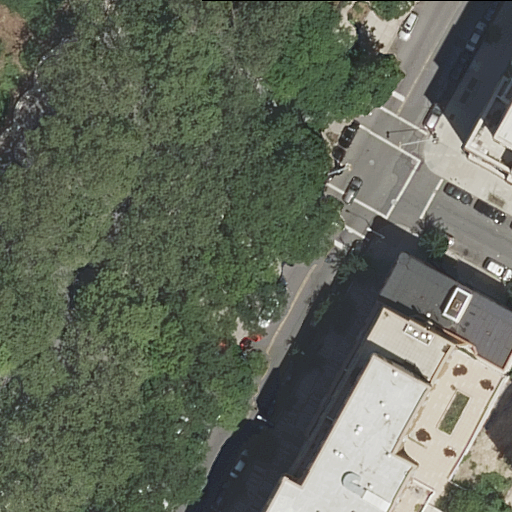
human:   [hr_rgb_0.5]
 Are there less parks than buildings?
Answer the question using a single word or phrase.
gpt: yes

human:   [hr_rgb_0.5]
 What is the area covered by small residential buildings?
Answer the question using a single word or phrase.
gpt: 0m2

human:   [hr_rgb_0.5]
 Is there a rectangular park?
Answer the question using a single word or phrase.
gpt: yes

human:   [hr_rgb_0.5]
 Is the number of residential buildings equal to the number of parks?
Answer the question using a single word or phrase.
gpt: no

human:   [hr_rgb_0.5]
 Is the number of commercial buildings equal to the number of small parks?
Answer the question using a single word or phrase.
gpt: yes

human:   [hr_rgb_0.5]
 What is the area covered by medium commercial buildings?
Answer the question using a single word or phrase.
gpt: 0m2

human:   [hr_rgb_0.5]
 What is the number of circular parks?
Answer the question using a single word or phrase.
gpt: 0

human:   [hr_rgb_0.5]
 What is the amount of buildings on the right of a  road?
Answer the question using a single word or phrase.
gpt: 3

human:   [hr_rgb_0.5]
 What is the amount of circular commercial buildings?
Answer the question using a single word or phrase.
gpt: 0

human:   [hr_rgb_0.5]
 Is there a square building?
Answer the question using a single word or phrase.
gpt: no

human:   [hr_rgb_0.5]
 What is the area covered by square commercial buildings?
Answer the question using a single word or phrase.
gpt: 0m2

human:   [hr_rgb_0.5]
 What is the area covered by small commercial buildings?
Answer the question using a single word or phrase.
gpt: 0m2

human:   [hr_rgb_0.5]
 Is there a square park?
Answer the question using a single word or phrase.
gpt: no

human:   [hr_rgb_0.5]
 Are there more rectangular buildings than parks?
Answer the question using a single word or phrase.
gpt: no

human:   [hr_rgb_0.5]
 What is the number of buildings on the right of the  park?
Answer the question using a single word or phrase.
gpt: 3

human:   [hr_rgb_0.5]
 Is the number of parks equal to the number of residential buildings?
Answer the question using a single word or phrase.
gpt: no

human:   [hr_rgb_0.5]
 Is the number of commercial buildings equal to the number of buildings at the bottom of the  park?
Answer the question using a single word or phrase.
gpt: yes

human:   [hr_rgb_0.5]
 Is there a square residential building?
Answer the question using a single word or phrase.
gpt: no

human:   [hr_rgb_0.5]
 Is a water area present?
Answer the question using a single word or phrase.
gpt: no

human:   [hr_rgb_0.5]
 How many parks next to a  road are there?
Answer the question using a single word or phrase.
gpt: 1

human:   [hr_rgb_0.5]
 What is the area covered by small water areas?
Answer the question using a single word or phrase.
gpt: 0m2

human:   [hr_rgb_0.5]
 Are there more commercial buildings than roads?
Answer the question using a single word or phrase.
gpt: no

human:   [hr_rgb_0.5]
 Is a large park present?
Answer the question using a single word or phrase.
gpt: yes

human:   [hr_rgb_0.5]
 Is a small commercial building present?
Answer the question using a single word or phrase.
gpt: no

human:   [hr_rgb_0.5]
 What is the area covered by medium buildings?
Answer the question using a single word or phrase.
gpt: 386m2

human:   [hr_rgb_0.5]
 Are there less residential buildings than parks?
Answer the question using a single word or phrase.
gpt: no

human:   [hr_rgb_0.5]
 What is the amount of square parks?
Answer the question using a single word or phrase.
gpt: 0

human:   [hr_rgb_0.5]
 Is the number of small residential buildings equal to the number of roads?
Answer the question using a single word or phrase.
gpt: no

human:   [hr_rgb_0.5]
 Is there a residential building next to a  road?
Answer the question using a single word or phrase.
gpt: yes

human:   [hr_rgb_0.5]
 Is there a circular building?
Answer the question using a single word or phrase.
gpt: no

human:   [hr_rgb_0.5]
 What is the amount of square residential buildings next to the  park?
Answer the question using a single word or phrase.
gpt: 0

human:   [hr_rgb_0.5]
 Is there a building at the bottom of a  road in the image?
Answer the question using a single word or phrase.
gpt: yes

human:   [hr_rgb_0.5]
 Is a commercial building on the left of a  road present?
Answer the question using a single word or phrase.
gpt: no

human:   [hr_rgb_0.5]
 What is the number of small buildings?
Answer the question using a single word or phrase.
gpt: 0

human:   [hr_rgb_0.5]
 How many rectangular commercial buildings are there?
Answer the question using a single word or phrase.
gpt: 0

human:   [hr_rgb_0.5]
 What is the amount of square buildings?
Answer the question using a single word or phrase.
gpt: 0